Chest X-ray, AP view. Patient: 53 years old, sex F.
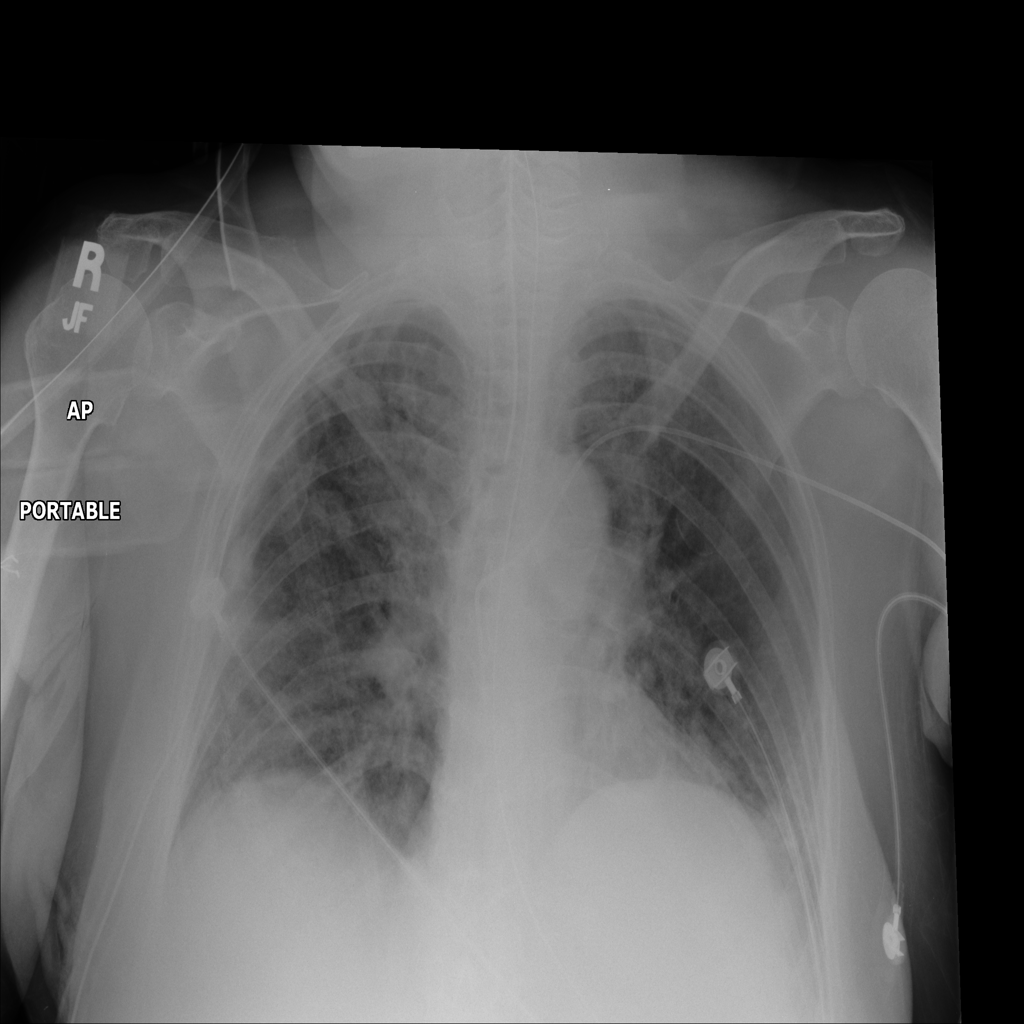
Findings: Infiltration